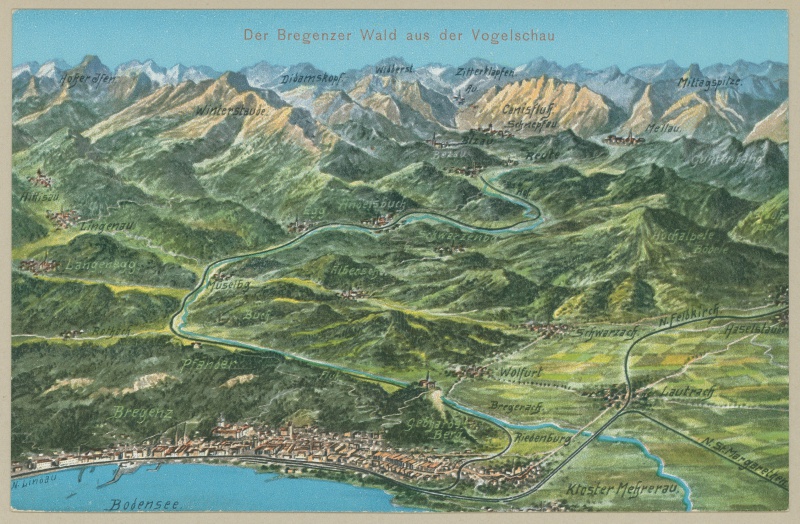
Institution: Österreichisches Museum für Volkskunde Wien
Schlagwörter: baum, berg, blau, himmel, meer, wasser, fluss, grün, landschaft, see, stadt, ufer, bunt, straße, weiss, zeichnung, haus, schnee, weg, ferne, häuser, natur, sonnenaufgang, brücke, kirche, pfad, land, wald, turm, schrift, ruhe, ort, berge, fels, gebirge, gipfel, gletscher, dorf, klein, grenze, hütten, idylle, vogelperspektive, hafen, sport, bucht, denken, burg, kloster, wandern, alpen, schwimmen, urlaub, text, karte, freiheit, grpn, bodensee, landkarte, postkarte, ausruhen, klettern, staat, vogelschau, dörfer, beschriftet, länder, ansichtskarte, geographie, sluss, eisenbahnlinie, skifahren, gesundheit, grüner vorhang, scjhrift, schifahren, gutes essen, bregenzerwald, bregenz, vorarlberg, mittagspitze, bertgsteigen, sommerrodelbahn, klzitterklapfen, zitterklapfen, bregenzer wla d, langenberg, bregenzer, mehrerau